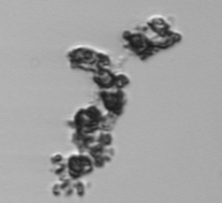
Label: Thalassiosira_TAG_external_detritus